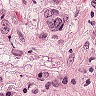
Metastatic tissue present: yes